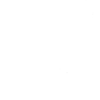
Label: not_dusty